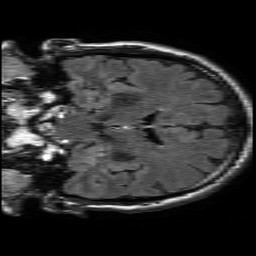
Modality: FLAIR
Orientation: coronal
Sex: male
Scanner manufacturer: philips
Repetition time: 11 s
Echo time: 0.125 s